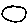
Label: circle